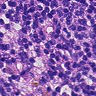
Metastatic tissue present: no